Question: I just got this warning when submit my app to app store, it is just warning, not error. This app was transferred from another developer account to my account before, so the prefix of the App ID is changed.. I think this should be unavoidable, but since I got this warning, what does it affect my app actually? What Keychain access would be lost?

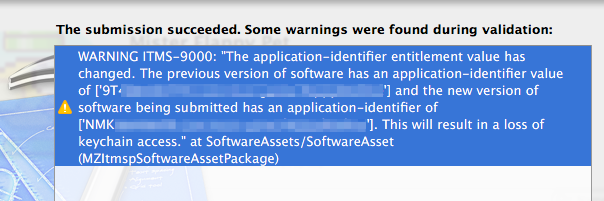
Answer: Have you transferred the app from another developer account to your one? The previous provisioning ID will obviously be different.
I have noticed that this answer is getting a lot of views so I will just edit it to include my further explanation from the comments below.
Basically the previous version of your application will NO longer be able to access keychain in order to save secure strings such as passwords (if it contains this functionality). This is because the distribution/provisioning profile it was signed with contains a different ID than the one you are using in your new distribution/provisioning profile because you have transferred your app from a previous account to your new one.
However any NEW versions of your app which are signed with the latest distribution/provisioning profile WILL be able to access keychain as normal in order to save secure data if they need this functionality because they are signed with a distribution/provisioning profile which contains the latest App ID for that app.